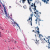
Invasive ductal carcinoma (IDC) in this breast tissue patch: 0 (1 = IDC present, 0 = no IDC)